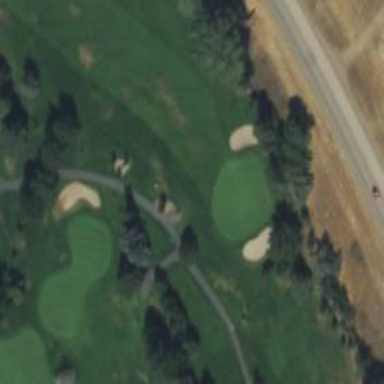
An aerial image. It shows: Golf hole.